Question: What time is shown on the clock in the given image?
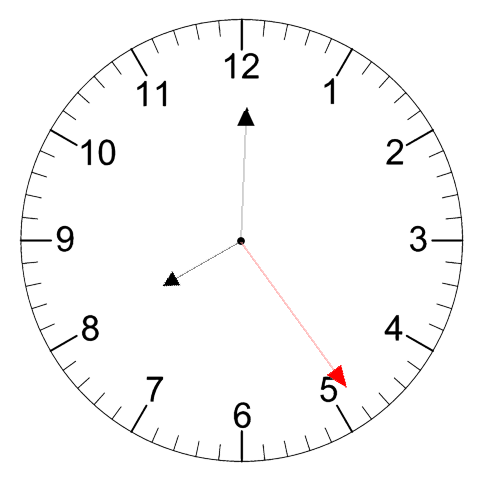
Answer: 08:00:24